Question: I have a list that contains Categories and their accept/reject counts but there is a problem with this list. I'm using a LINQ query to access the data, and I grouped them by both category name and Accept/Reject Code(ResultCode). So the data is in this form:

Almost all of the Categories have both AP counts and RJ counts. And what I'm trying to do is to show each Category's accept and reject count. What should I use? Hashtables don't fit in this problem, I tried Dictionary with int List as value but couldn't add when the same key appeared.
:
'''
List<ModReportingDM.ReportObjects.AllCategories> allcats = new List<ModReportingDM.ReportObjects.AllCategories>();
Dictionary<string, ModReportingDM.ReportObjects.ResultCode> dict = new Dictionary<string, ModReportingDM.ReportObjects.ResultCode>();
ModReportingDM.ReportObjects.ResultCode x = new ModReportingDM.ReportObjects.ResultCode();
allcats = reportBLL.GetAllCats(model.ModId, model.ReportStartDate, model.ReportEndDate);
if (allcats != null)
{
model.AllCatsList = new List<ModReportingDM.ReportObjects.AllCategories>();
foreach (var item in allcats)
{
x.Accepted = item.Count;
x.Rejected = item.Count;
dict.Add(item.Category, x);
}
}
'''
Query:
'''
public List<AllCategories> GetAllCats(int modId, DateTime startDate, DateTime endDate)
{
using (entities = new ModReportingEntities())
{
var query = (from c in entities.Content
where c.ModId == modId && c.CreatedTime >= startDate && c.CreatedTime <= endDate && c.Category != null
group c by new { c.Category, c.ResultCode } into g
orderby g.Count() ascending
select new AllCategories
{
Category = g.Key.Category,
ResultCode = g.Key.ResultCode,
AcceptCount = g.Count(),
RejectCount = g.Count()
});
return query.ToList();
}
}
'''
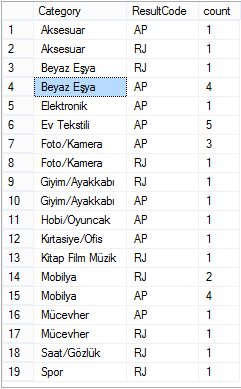
Answer: My colleague and I realized that we can keep track of the Category's and if same Category occurs, it means that only a field of it should be changed(either AcceptCount or RejectCount). So we've created a lambda expression like this:
'''
foreach(var item in allcats)
{
if (model.AllCategories.Select(m => m).Where(x => x.Category == item.Category).ToList().Count == 0)
{
if (item.ResultCode == "AP") {
model.AllCategories.Add(new ModReportingDM.ReportObjects.AllCategories()
{
Category = item.Category,
AcceptCount = item.Count
});
}
else
{
model.AllCategories.Add(new ModReportingDM.ReportObjects.AllCategories()
{
Category = item.Category,
RejectCount = item.Count
});
}
}
else
{
ModReportingDM.ReportObjects.AllCategories x = model.AllCategories.Select(n => n).Where(y => y.Category == item.Category).ToList().First();
if (item.ResultCode == "AP")
{
x.AcceptCount = item.Count;
}
else
{
x.RejectCount = item.Count;
}
}
}
'''
If same Category occurs, go ahead and change its AcceptCount or RejectCount accordingly. That's the way I solved the problem.